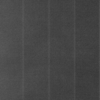
Label: dusty